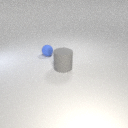
small blue rubber sphere behind large gray rubber cylinder